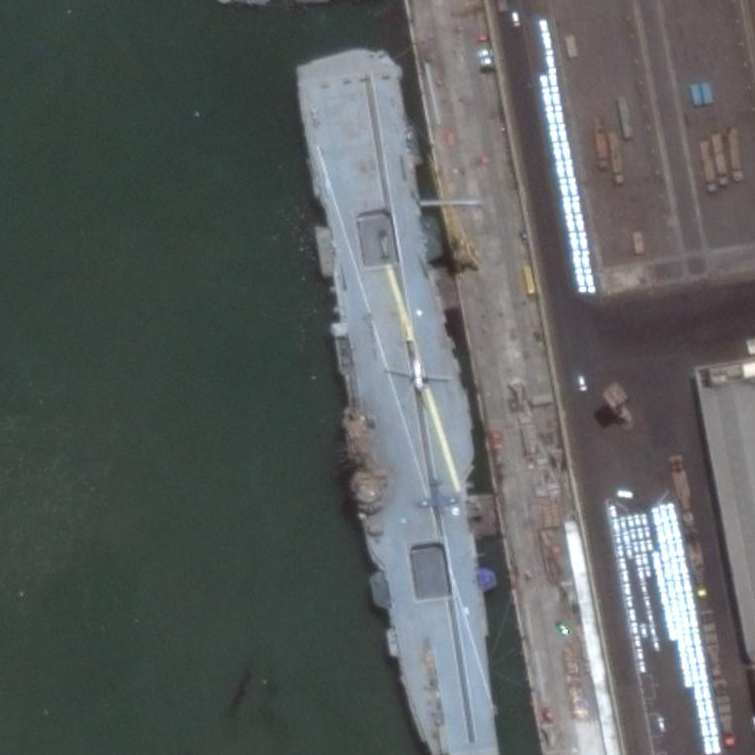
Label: aircraft_carrier